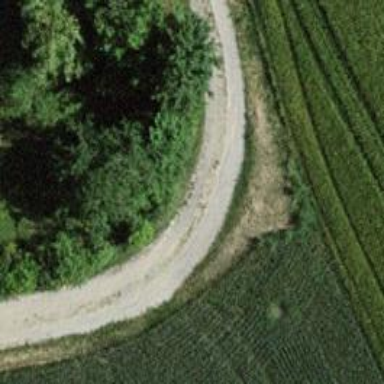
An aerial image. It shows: Gravel track with grade 2 tracktype.